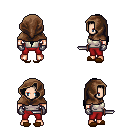
a pixel art fantasy rpg character, male body template, human, light skin, white sleeveless shirt, red pants, raven ponytail hairstyle, cloth hood, metal gloves, brown slippers, dagger, four views (front, back, left, right), 2x2 character sprite sheet, small pixel art, hard edges, no anti-aliasing